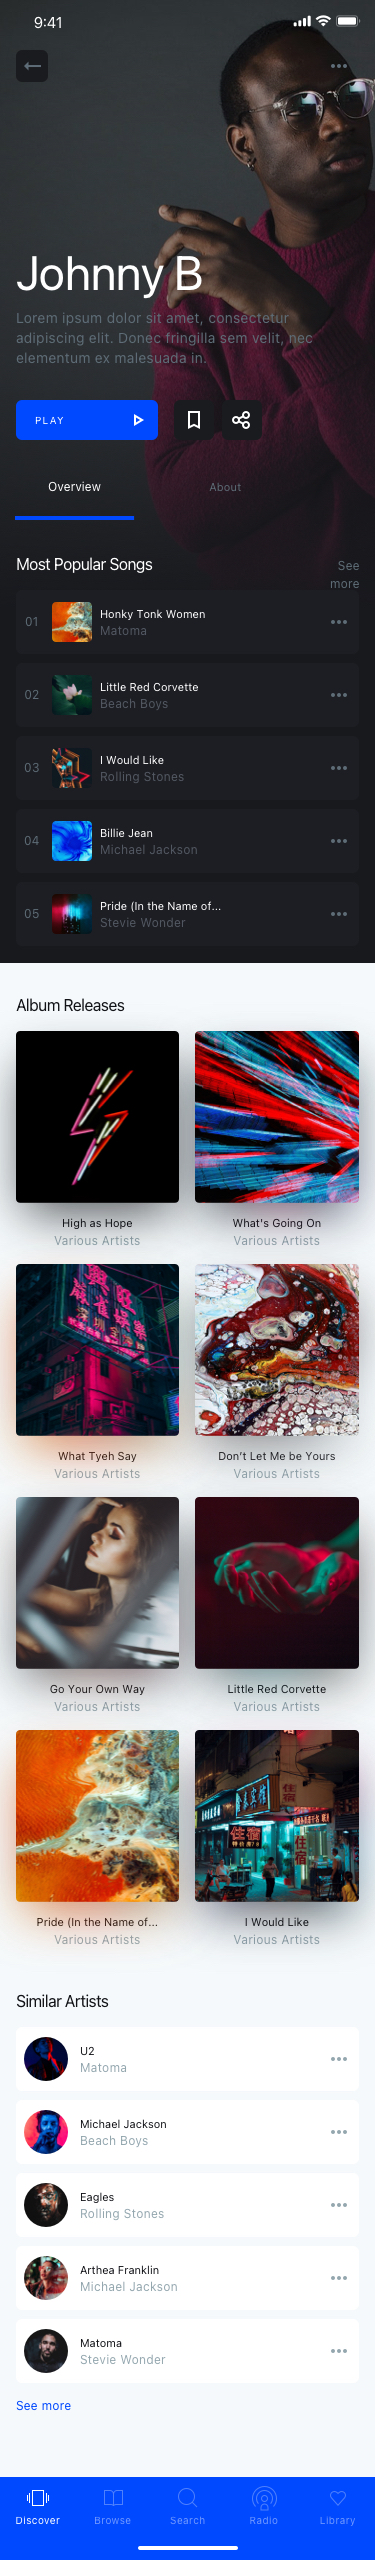
Text in this UI design:
Johnny B
Lorem ipsum dolor sit amet, consectetur adipiscing elit. Donec fringilla sem velit, nec elementum ex malesuada in.
Most Popular Songs
See more
Album Releases
Similar Artists
See more